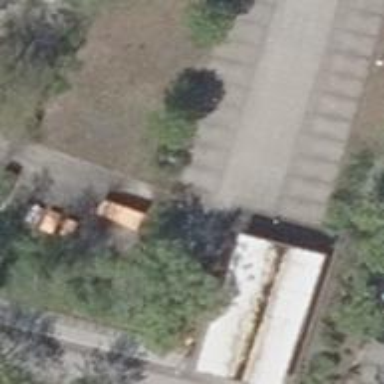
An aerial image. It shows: Motorcycle parking facility.